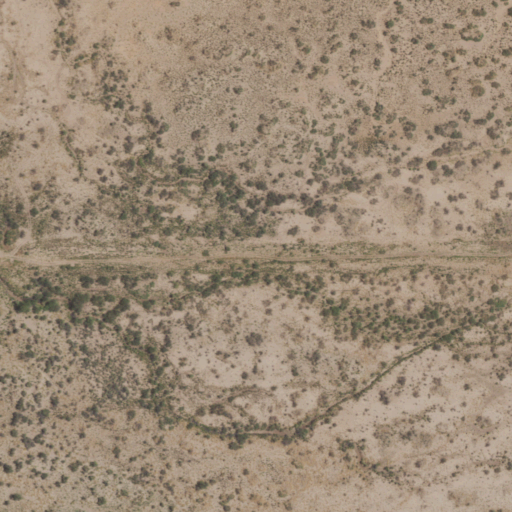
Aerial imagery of valley in New Mexico named Starvation Draw containing only shrub